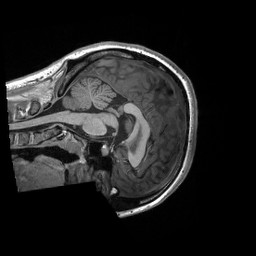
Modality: T1w
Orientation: sagittal
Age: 21
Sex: female
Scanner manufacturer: siemens
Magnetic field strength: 3 T
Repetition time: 2.3 s
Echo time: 0.00298 s